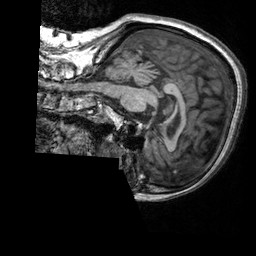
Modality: T1w
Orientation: sagittal
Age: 67
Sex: female
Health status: healthy
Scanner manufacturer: siemens
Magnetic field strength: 3 T
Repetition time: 2.3 s
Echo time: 0.00303 s